Interaction volume radius: 10 \u00c5
Interaction volume height: 15 \u00c5
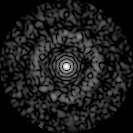
Disorder parameter: 0.8574